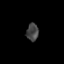
Tissue: prostate
Cell type: Myeloid cells
Senescence score: 0.3499
Nuclear area (px): 204
Mean DAPI intensity: 68.588